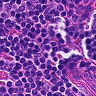
Metastatic tissue present: no